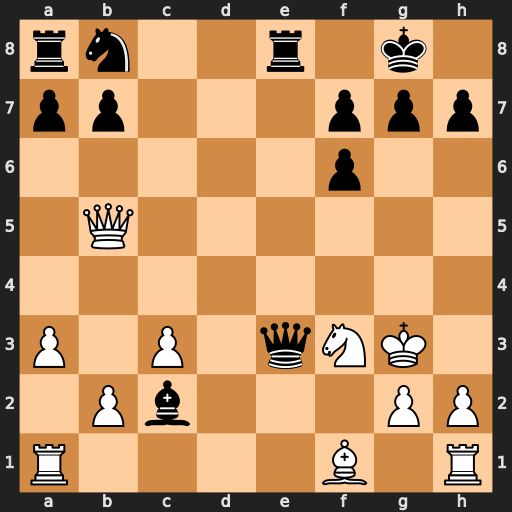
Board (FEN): rn2r1k1/pp3ppp/5p2/1Q6/8/P1P1qNK1/1Pb3PP/R4B1R
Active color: w
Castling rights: -
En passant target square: -
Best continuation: Re1 Qxe1+ Nxe1